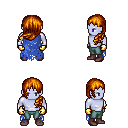
a pixel art fantasy rpg character, male body template, dark elf, purple skin, blue tattered cape, teal pants, dark blonde left-swept hairstyle, gold gloves, maroon shoes, four views (front, back, left, right), 2x2 character sprite sheet, small pixel art, hard edges, no anti-aliasing